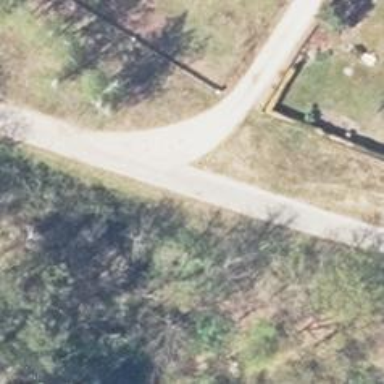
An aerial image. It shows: Asphalt road in residential area.